Interaction volume radius: 5 \u00c5
Interaction volume height: 10 \u00c5
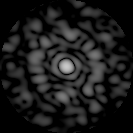
Disorder parameter: 0.8445